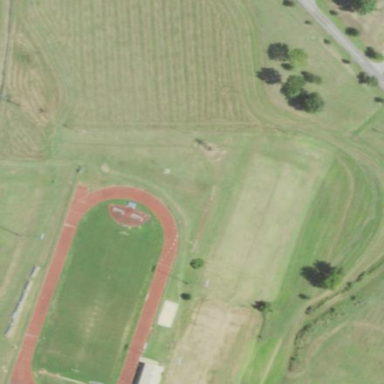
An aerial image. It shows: Sports center designed for athletics on leisure land.